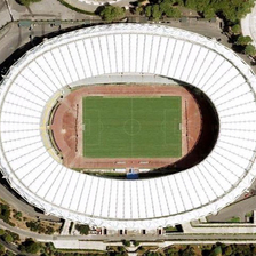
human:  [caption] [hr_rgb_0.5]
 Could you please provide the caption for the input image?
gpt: An oval stadium with radial stripes on a white awning near a road.

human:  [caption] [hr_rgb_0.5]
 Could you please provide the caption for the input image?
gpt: There stands a huge oval stadium with a white roof and track, and a football field in the middle.

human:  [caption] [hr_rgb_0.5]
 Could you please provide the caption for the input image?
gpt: the playground has a ring of huge white ceiling .

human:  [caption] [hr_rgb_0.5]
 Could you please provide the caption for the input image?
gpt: Radial stripes and oval Stadium on white awakening are located near the road.

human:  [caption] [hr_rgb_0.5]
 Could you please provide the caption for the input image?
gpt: Here is a huge oval stadium in the middle of it with the white roof and the running track in the middle of it.